Question: SAS newbie - trying to complete a practice exercise. I'm probably going to face palm myself once someone points out what I'm doing wrong, but for now, I can't tell what the issue is.
I have a datset with 3 variables: ID $ avgNumDonations DonationAmt.

I'm asked to create a subset (i'm doing it in my proc print statement) that contains no records with avgDonation below 20 and DonationAmt under a million.(I believe this is a trick question as there are no cases in the original data set that meet both criteria)
I wrote my where clause as follows:
where DonationAmt >= <PHONE> and avgNumDonations >= 20
However, it seems to be acting as an OR statement instead of a AND statement, because my subset is eliminating ID's 45 and 78.
Can someone tell me what I'm missing? As I mentioned, no cases meet the criteria so I expected to have the same cases in my "subset".
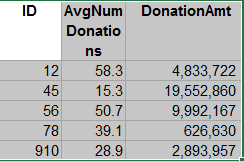
Answer: I think you may be misunderstanding either the WHERE or AND/OR logic.
WHERE is an inclusion criteria. Almost all of your records meet this criteria, but not all. Note that with AND it does have to meet both of your criteria, if either is false the it is excluded. It sounds like you want an OR instead of AND.
So to determine records that are excluded, either criteria would be false. So look for records where numDonations < 20 - (ID 45) and DonationAmount< <PHONE> - ID 78. So those two records would be excluded. Which is what you're seeing.